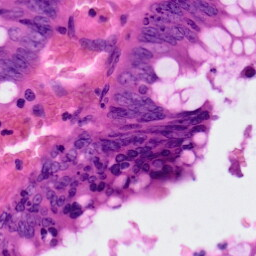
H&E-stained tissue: Colon